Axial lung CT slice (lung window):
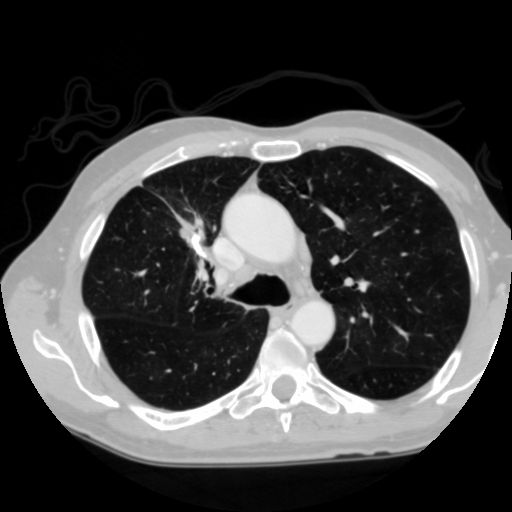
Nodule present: no